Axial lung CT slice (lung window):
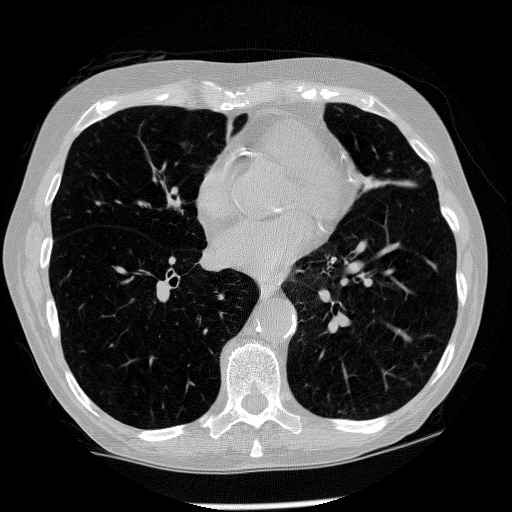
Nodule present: no